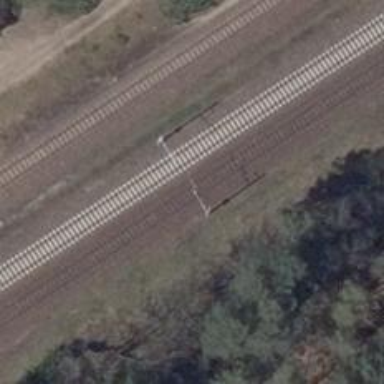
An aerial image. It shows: Milestone along the railway track with catenary mast.